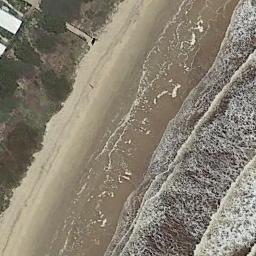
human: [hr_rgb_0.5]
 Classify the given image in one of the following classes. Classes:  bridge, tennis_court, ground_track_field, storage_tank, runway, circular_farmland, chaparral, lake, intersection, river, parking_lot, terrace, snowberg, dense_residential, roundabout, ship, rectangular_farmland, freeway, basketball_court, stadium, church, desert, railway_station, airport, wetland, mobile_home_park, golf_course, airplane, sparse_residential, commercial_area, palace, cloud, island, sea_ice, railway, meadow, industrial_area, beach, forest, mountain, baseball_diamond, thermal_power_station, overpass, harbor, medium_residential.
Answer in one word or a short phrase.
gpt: beach